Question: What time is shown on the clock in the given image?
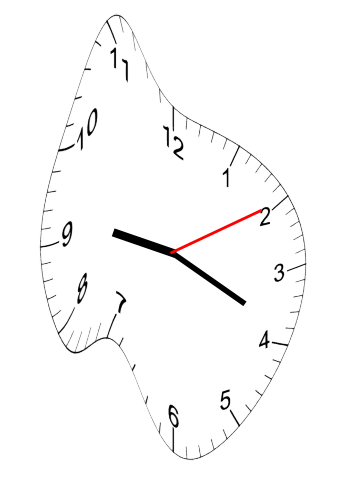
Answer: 09:19:10